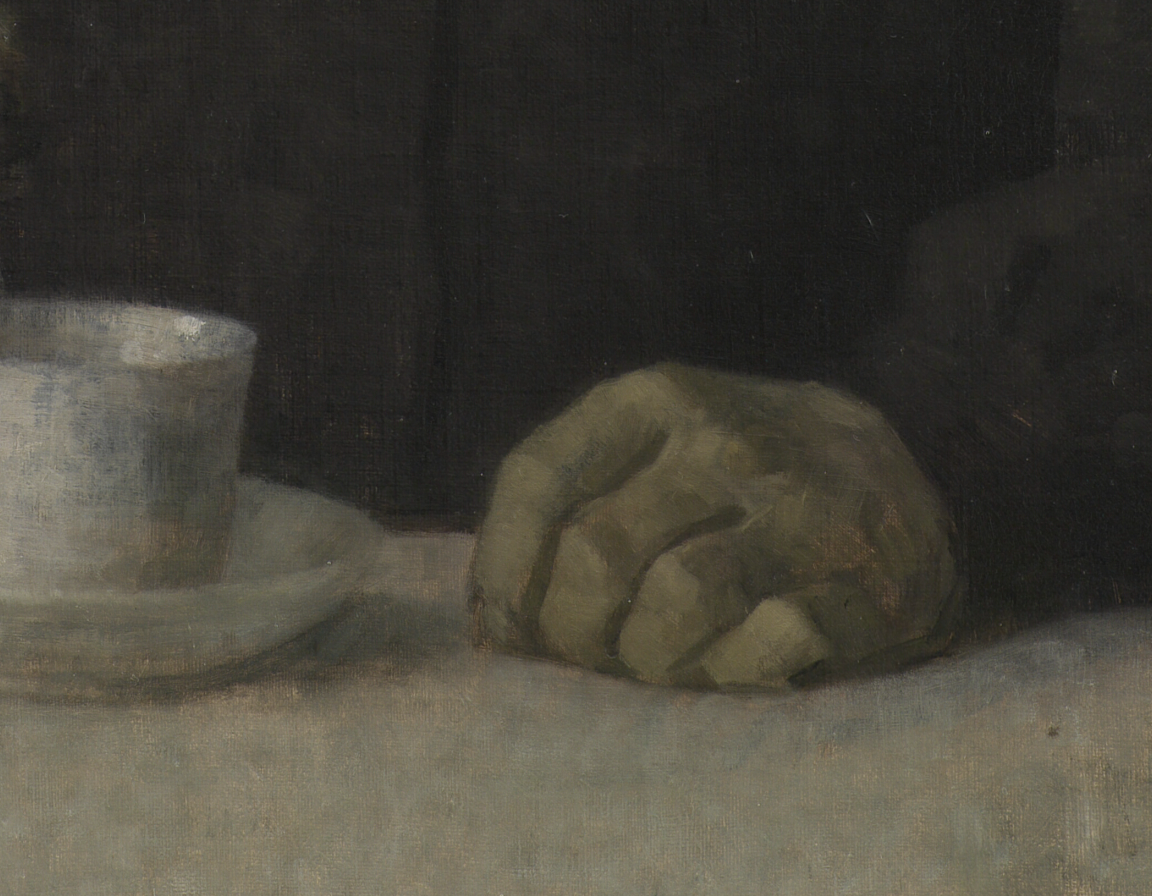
portrait painting, extreme close up, dark chiaroscuro, woman's closed hand resting on white tablecloth beside white teacup and saucer, dark atmospheric background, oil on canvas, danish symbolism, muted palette